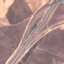
Label: Highway